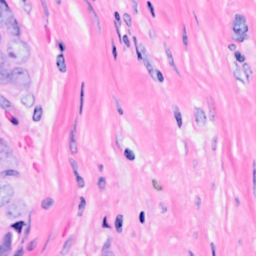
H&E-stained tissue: Breast